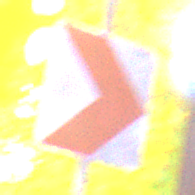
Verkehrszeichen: RichtungstafelnInKurvenKleinLinks
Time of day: Night
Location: Outdoor (Urban)
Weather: PartlyCloudy
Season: NotSpecified
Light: Natural